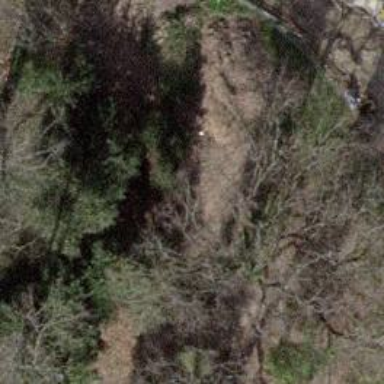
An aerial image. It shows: Mixed woodland with various types of leaves.